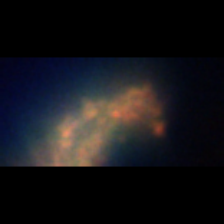
Taxon: Unknown_full_image
Group: Unknown